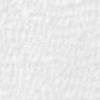
Label: no_change